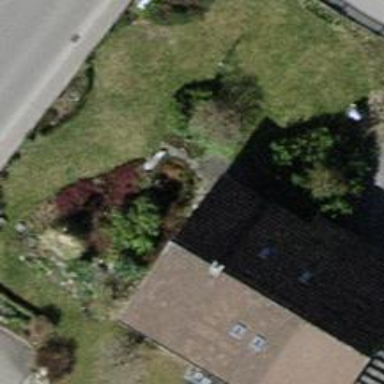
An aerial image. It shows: Detached building with gabled roof.